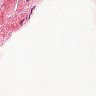
Metastatic tissue present: no